Question: I try to use itemSelector in extjs4.2 but i don't know i can configure two store. The first multiselect panel is populate by a store, and the second had another too.
I need to save the variation in a DB because the stores that i use is ajax-proxy datastore.
This is my itemselector:
'''
{
xtype: 'itemselector',
id:'itemselector',
name:'userRoles',
anchor:'100%',
store: dsRoles,
toStore: dsUserRoles,
valueField:'id',
displayField:'name',
/*here there is a problem*/
value: dsUserRoles,
msgTarget: 'side',
fromTitle : 'Available',
toTitle : 'Selected'
}
'''
The value in the 'Selected field' is coming from a query and is not static like in the all the example i found.
EDIT: the toStore property doesn't work, and today this component make me crazy: when i load the window which contain a tabPanel which contain the itemselector for the secondTime this is what is render:

Whith Chrome i found this error 'Uncaught TypeError: Cannot read property 'internalId' of undefined'
Any help is helpfull.
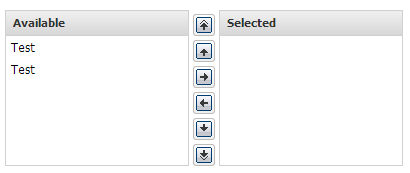
Answer: Problem has been resolved! I changed the source code!(ItemSelector.js)
here it is,
'''
initComponent: function() {
var me = this;
me.ddGroup = me.id + '-dd';
me.callParent();
// bindStore must be called after the fromField has been created because
// it copies records from our configured Store into the fromField's Store
//me.bindStore(me.store); //don't need to bind
},
createList: function(title, store){ //add a parameter named store
...
store: store, //use the passed store
...
}
...
me.fromField = me.createList(me.fromTitle, me.store);
me.toField = me.createList(me.toTitle, me.toStore);
'''